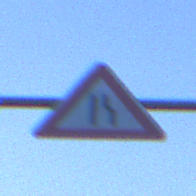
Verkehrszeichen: EinseitigVerengteFahrbahnRechts
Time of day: Dawn
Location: Outdoor (Urban)
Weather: PartlyCloudy
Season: NotSpecified
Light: Natural